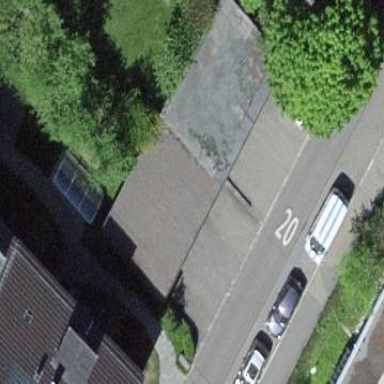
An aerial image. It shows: Group of garages.